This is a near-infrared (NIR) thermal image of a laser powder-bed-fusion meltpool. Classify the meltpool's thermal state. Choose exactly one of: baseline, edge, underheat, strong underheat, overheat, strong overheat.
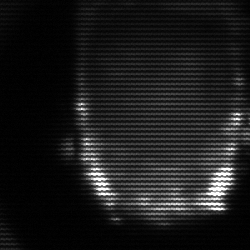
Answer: baseline